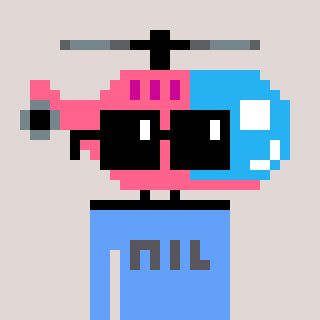
a pixel art character with square black sunglasses, a helicopter-shaped head and a blue-colored body on a warm background